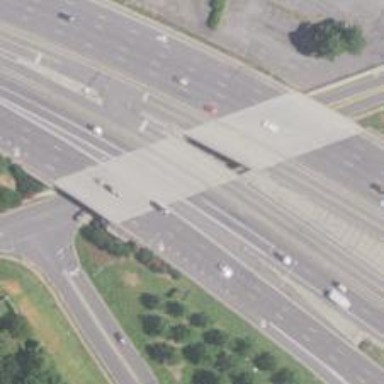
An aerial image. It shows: Trunk link highway bridge.